Question: Is there a function that can be called on an Ext.grid.Panel in ExtJS that will make all columns visible, if some of them are hidden by default? Whenever an end-user needs to show the hidden columns, they need to click each column. Below, I have some code to add a custom menu option when you select a field header. I'd like to execute this function so all columns show.
As an example below, I have 'Project ID' and 'User Created' hidden by default. By choosing 'Select All Columns' would turn those columns on, so they show in the list view.
'''
listeners: {
...
},
afterrender: function() {
var menu = this.headerCt.getMenu();
menu.add([{
text: 'Select All Columns',
handler: function() {
var columnDataIndex = menu.activeHeader.dataIndex;
alert('custom item for column "'+columnDataIndex+'" was pressed');
}
}]);
}
}
});
'''

===========================
# Answer (with code):
Here's what I decided to do based on Eric's code below, since hiding all columns was silly.
'''
afterrender: function () {
var menu = this.headerCt.getMenu();
menu.add([{
text: 'Show All Columns',
handler: function () {
var columnDataIndex = menu.activeHeader.dataIndex;
Ext.each(grid.headerCt.getGridColumns(), function (column) {
column.show();
});
}
}]);
menu.add([{
text: 'Hide All Columns Except This',
handler: function () {
var columnDataIndex = menu.activeHeader.dataIndex;
alert(columnDataIndex);
Ext.each(grid.headerCt.getGridColumns(), function (column) {
if (column.dataIndex != columnDataIndex) {
column.hide();
}
});
}
}]);
}
'''
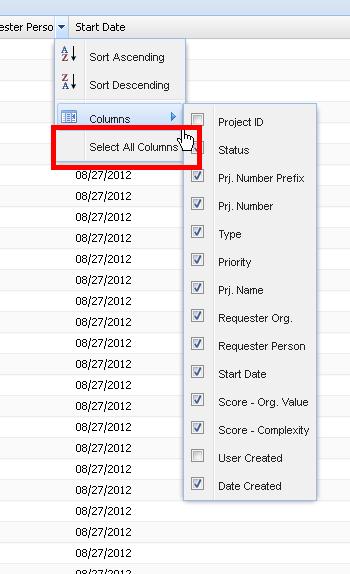
Answer: If you don't need any special logic, you could try something like this:
'''
Ext.each(grid.headerCt.getGridColumns(), function(column){
column.show();
});
'''